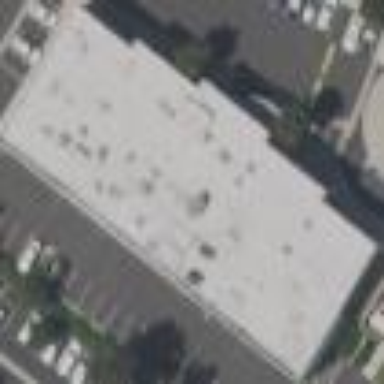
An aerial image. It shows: Commercial building.